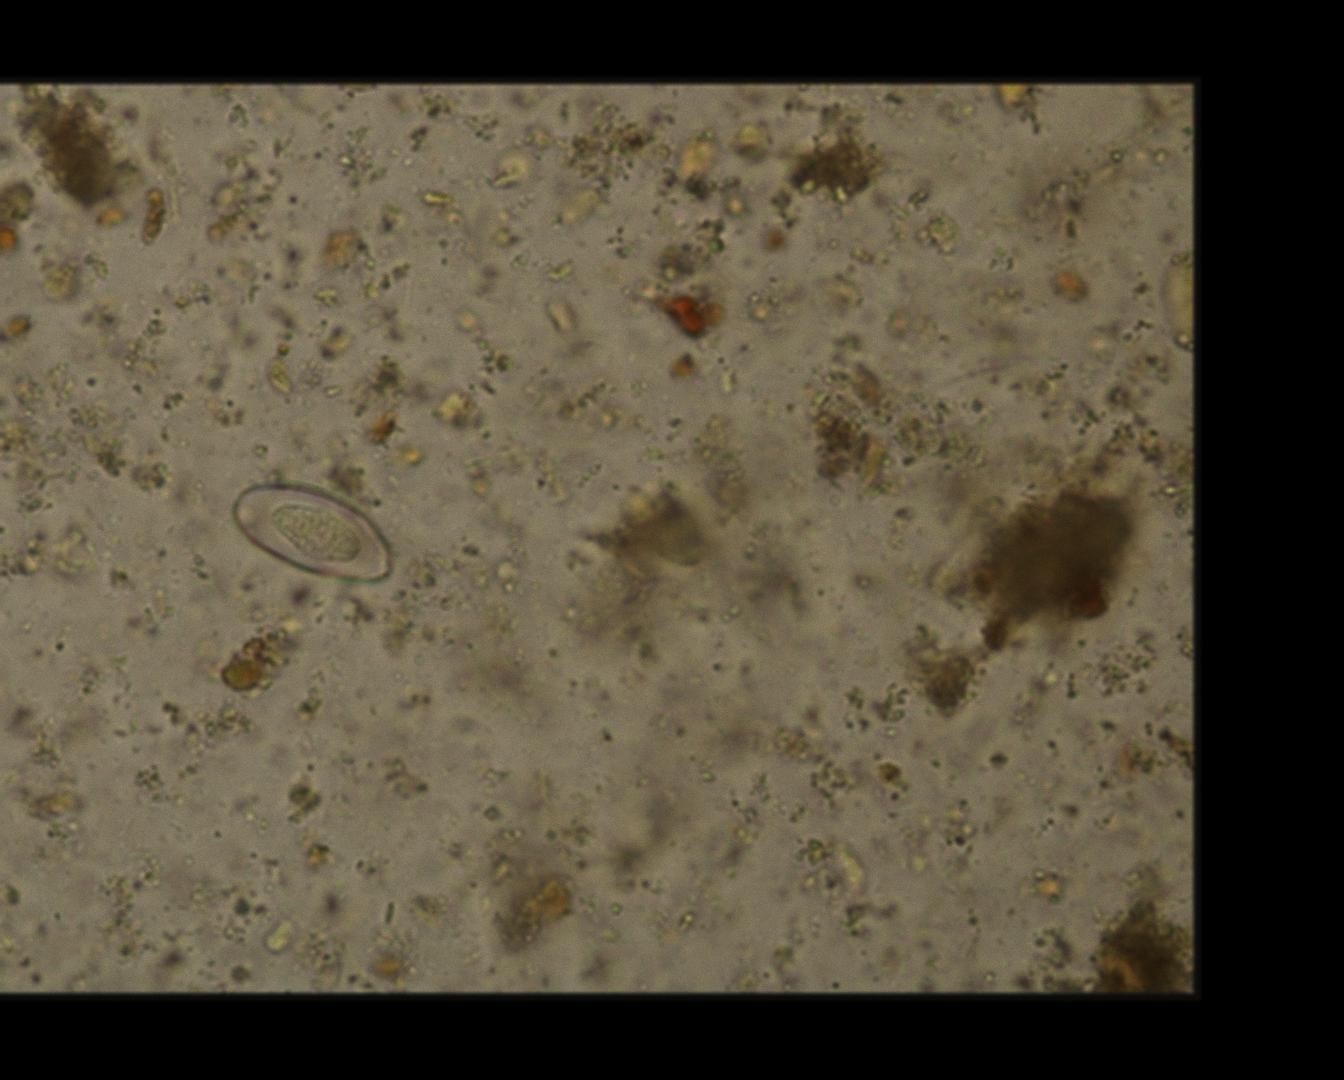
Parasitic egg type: Enterobius vermicularis